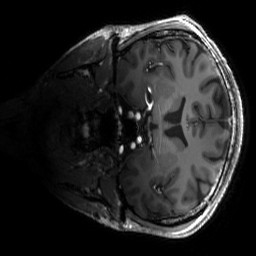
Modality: T1w
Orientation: coronal
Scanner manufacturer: siemens
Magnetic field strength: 6.98 T
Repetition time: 1.7 s
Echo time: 0.00201 s